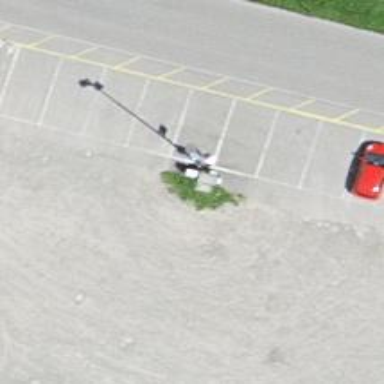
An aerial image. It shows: Charging station.